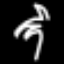
Label: palm tree